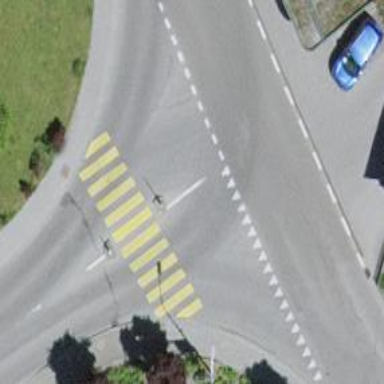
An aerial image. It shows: Zebra crossing on the road.